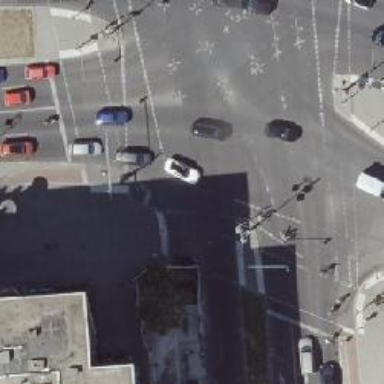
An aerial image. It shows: Crossing with traffic signals.